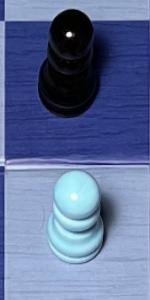
Label: Pawn_White